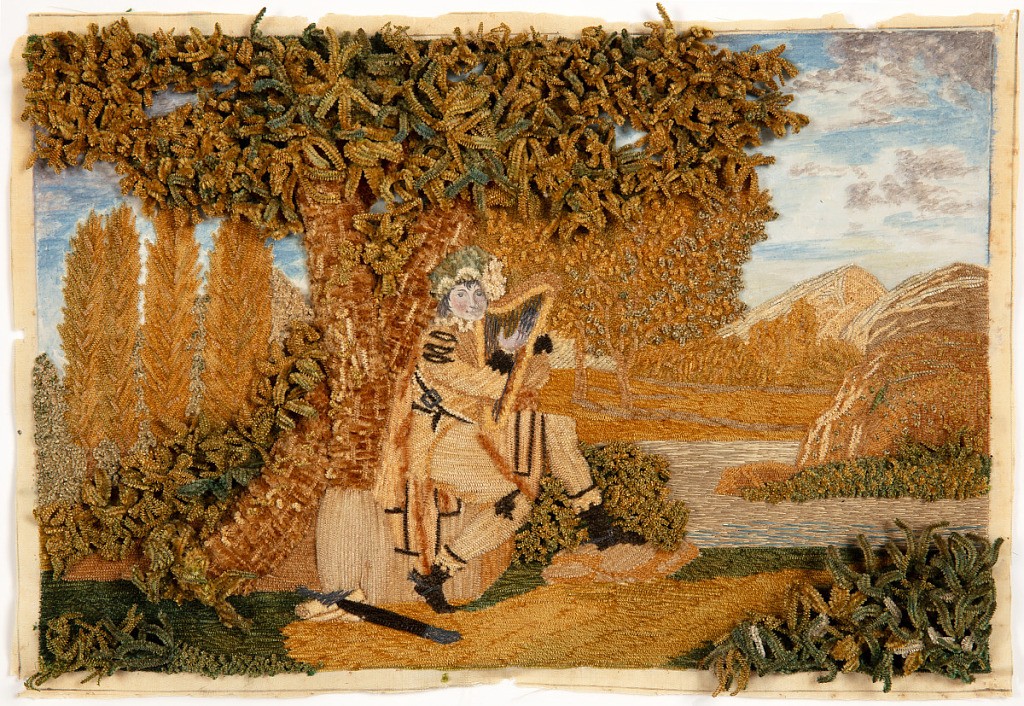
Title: Embroidered picture
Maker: Unknown
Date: ca. 1825
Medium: silk, cotton, metal yarn Technique: embroidered and painted
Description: Chenille silkwork picture of a male harpist playing by a tree. Sky and clouds are painted with silk thread in long stitches used for the lake. Raised trunk of tree and leaves are in chenille thread.